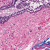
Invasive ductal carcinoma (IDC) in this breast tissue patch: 0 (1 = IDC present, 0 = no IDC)